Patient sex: F
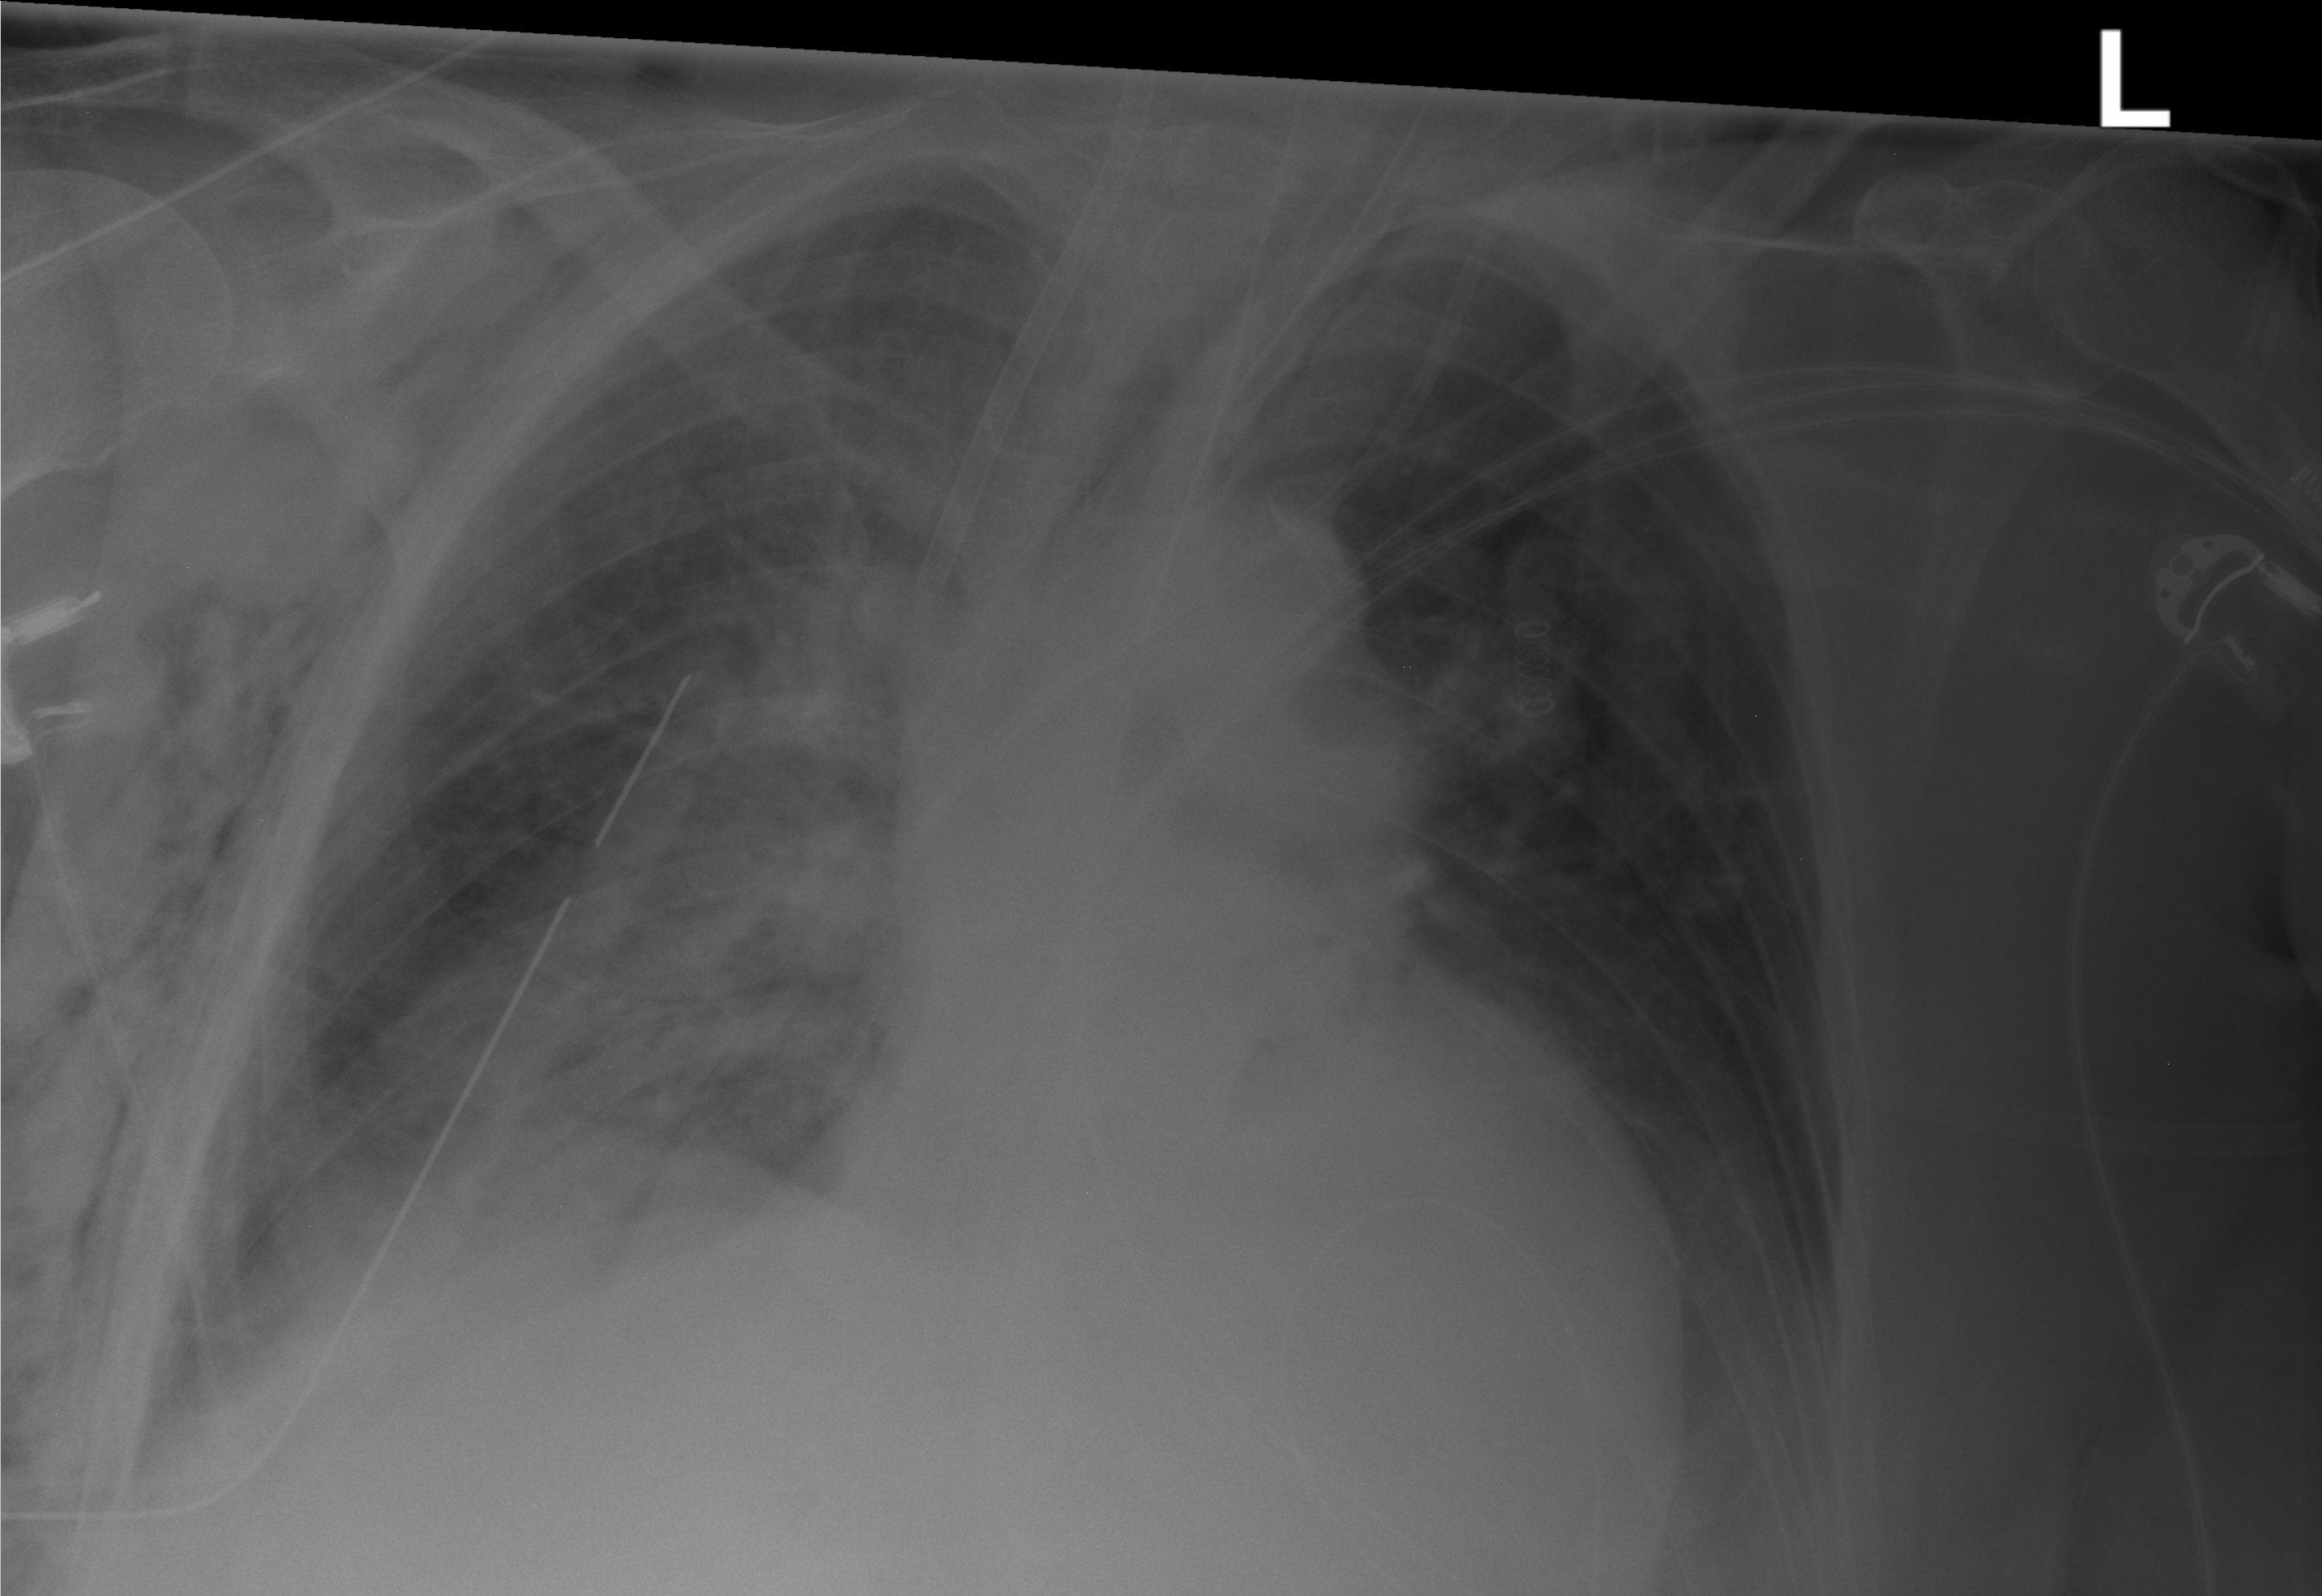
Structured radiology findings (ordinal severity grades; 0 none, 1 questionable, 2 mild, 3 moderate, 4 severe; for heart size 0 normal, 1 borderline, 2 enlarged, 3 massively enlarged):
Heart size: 2
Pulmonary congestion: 2
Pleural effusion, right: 0
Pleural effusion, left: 0
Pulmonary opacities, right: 2
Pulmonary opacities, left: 0
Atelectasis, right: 2
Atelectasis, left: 0